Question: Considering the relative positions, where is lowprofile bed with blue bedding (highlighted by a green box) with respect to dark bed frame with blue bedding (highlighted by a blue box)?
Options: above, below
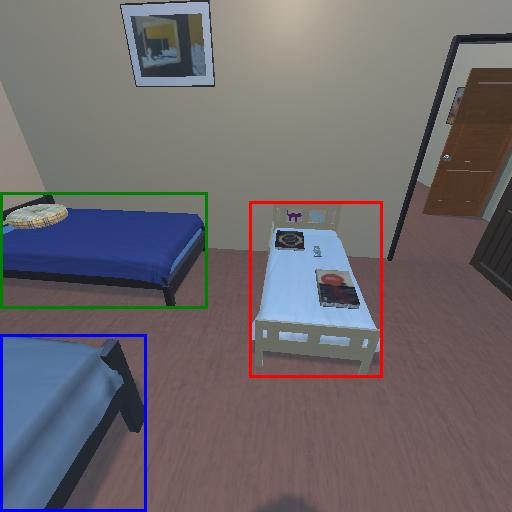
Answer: above